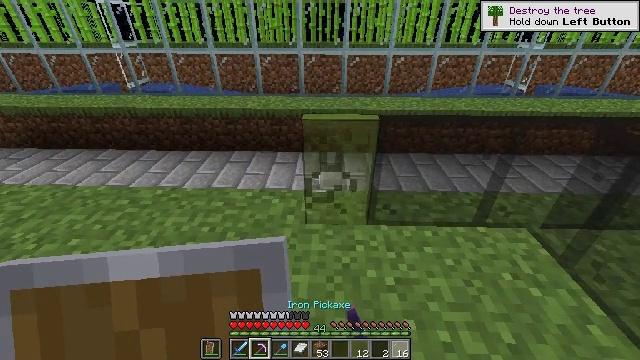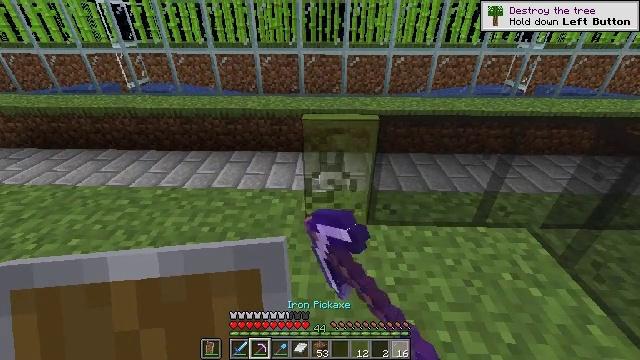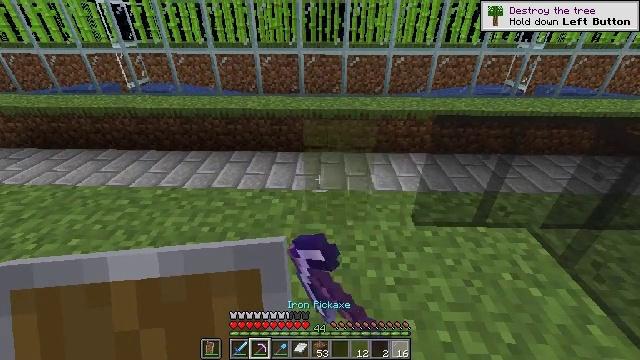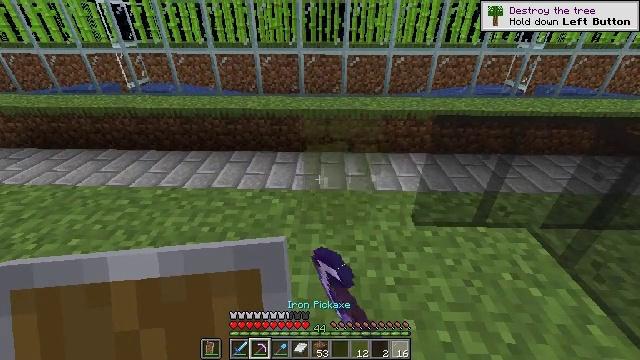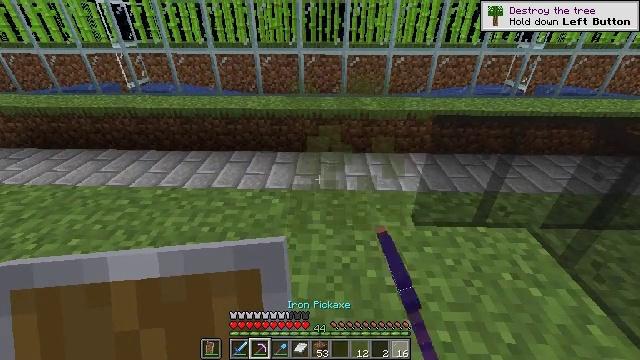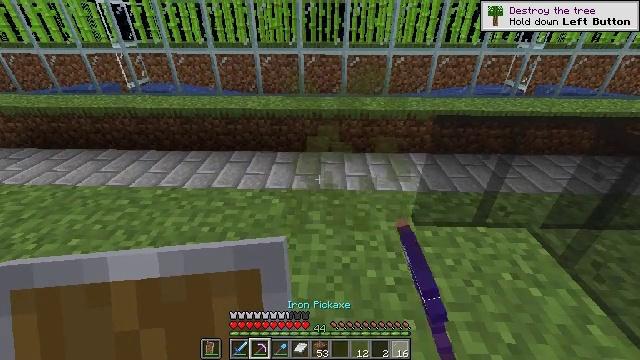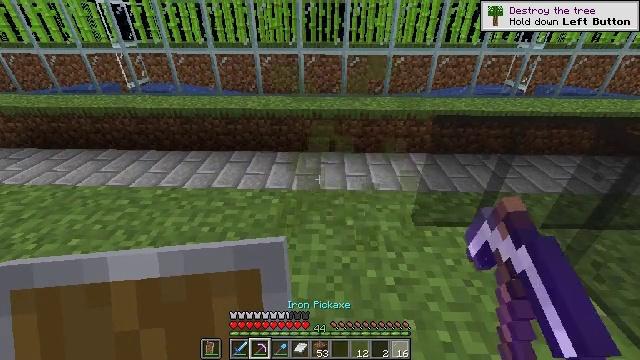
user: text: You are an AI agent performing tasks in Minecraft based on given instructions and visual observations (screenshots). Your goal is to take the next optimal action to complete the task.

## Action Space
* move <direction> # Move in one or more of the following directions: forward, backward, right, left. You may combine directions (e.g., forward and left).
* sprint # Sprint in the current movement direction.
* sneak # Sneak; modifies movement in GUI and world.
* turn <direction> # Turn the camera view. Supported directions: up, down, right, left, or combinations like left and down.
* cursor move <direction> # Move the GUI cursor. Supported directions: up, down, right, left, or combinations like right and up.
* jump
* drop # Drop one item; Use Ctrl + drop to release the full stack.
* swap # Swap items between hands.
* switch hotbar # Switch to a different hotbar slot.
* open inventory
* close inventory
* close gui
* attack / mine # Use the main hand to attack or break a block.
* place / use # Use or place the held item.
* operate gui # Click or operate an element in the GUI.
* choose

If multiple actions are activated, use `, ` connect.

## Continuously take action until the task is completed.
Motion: motion action
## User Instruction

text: Mine the green stained glass pane.
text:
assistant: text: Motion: attack / mine
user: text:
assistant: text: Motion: attack / mine
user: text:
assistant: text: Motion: attack / mine
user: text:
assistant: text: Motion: attack / mine
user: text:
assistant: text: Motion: attack / mine
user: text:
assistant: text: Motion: attack / mine
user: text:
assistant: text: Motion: attack / mine